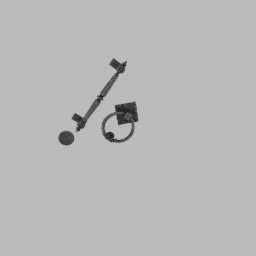
Label: mechanical